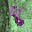
Label: 8